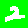
Digit: 2